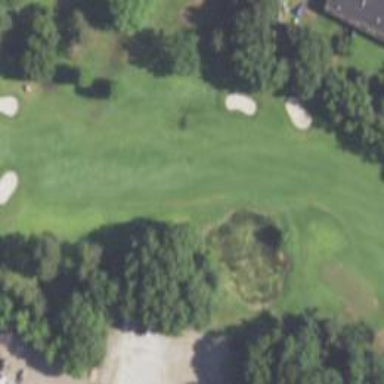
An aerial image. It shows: View of golf hole.